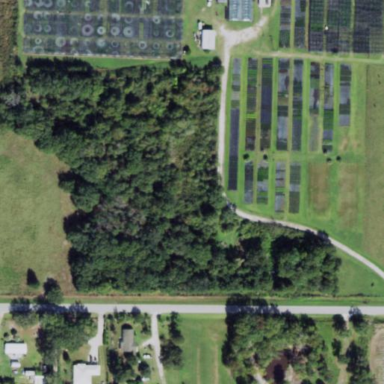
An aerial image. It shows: Plant nursery with trees.